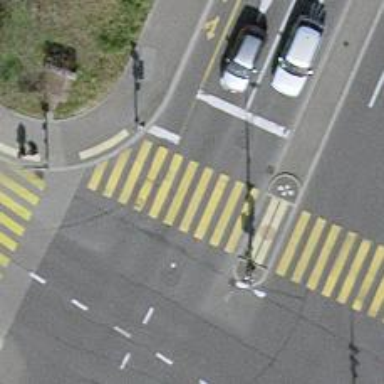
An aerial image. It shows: Crossing with traffic signals.